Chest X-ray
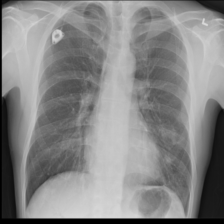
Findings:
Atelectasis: negative
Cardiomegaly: negative
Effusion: negative
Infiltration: negative
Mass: negative
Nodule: negative
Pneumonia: negative
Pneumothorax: negative
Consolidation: negative
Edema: negative
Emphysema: negative
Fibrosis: negative
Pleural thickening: negative
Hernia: negative